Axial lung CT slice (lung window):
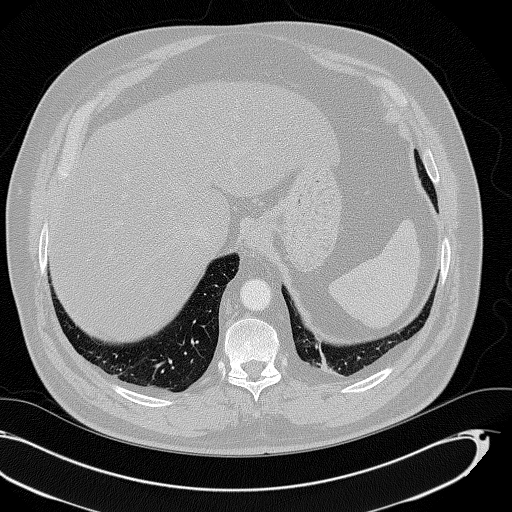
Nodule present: no